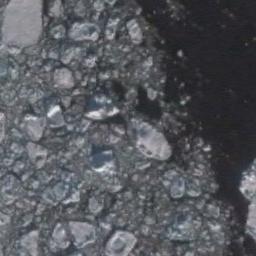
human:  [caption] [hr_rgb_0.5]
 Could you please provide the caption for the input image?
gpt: A lot of small pieces of sea ice gather together .

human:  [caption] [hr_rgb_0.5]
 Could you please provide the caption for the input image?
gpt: The sea is surrounded by sea ice .

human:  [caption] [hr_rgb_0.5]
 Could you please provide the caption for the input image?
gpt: Countless ice cubes of all sizes are closely connected into a large piece floating on the deep blue sea .

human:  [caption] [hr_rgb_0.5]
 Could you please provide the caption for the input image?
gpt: There are many ice on the black sea .

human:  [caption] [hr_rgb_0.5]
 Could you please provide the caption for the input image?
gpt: There are many pieces of sea ice linked together .